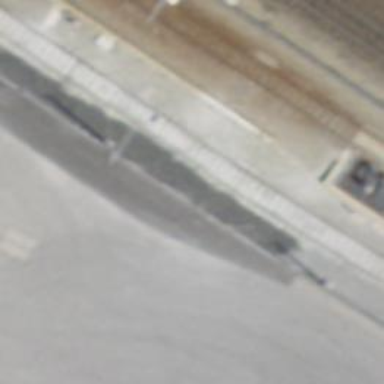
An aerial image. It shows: View of railway yard.